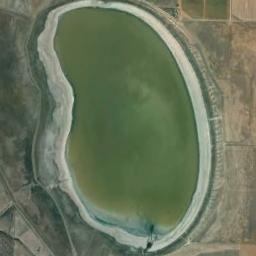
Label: lake